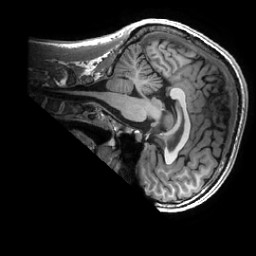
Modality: T1w
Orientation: sagittal
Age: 31
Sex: male
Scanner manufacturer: ge
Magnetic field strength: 3 T
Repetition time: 0.0073 s
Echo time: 0.003 s